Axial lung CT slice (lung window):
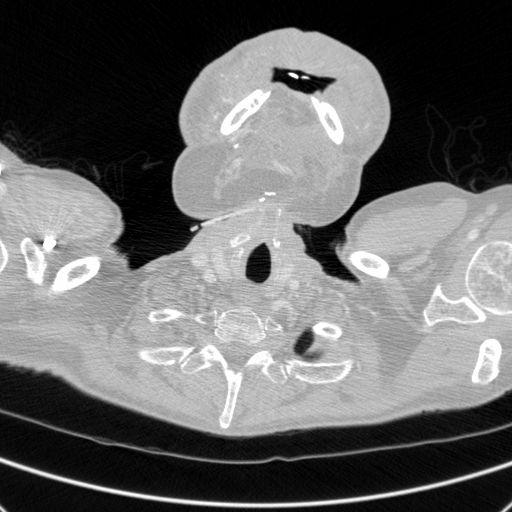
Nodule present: no